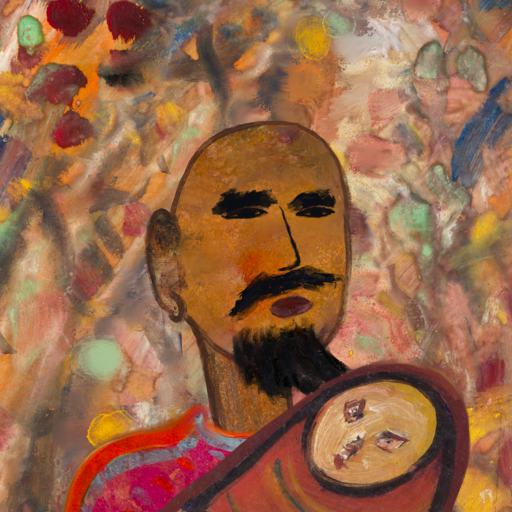
Background: Mother_And_Son_Mother, Head And Neck Side: Pipe, Face Side: Mosgoul, Bust: Sisters, Hair Side: Blank, Head Accessory: Blank, Second Necklace: Blank, Necklace: Blank, Baby: After_Raid_Baby